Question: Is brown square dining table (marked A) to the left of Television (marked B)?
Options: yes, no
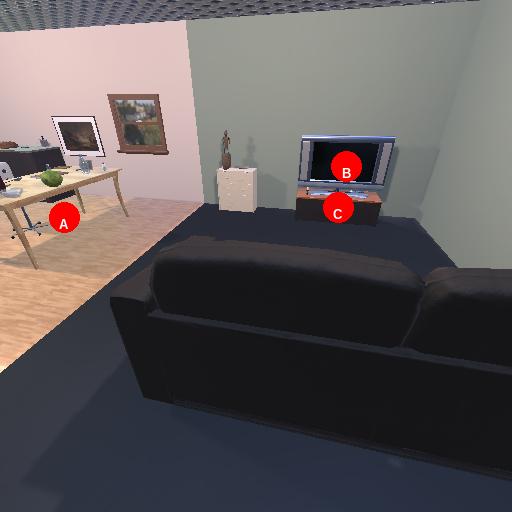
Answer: yes